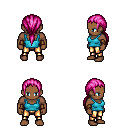
a pixel art fantasy rpg character, male body template, human, dark skin, teal pirate shirt, gold greaves, pink ponytail hairstyle, leather bracers, four views (front, back, left, right), 2x2 character sprite sheet, small pixel art, hard edges, no anti-aliasing